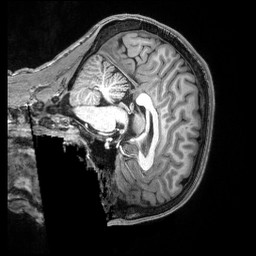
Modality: T1w
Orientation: sagittal
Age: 19
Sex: male
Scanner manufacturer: siemens
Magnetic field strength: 3 T
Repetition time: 2.53 s
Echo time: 0.0033 s